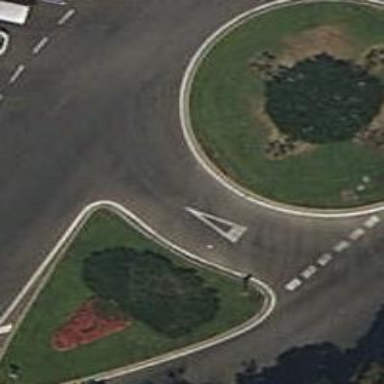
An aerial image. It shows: Residential road with roundabout.